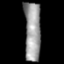
Tissue: prostate
Cell type: Fibroblasts
Senescence score: 0.773
Nuclear area (px): 961
Mean DAPI intensity: 153.324